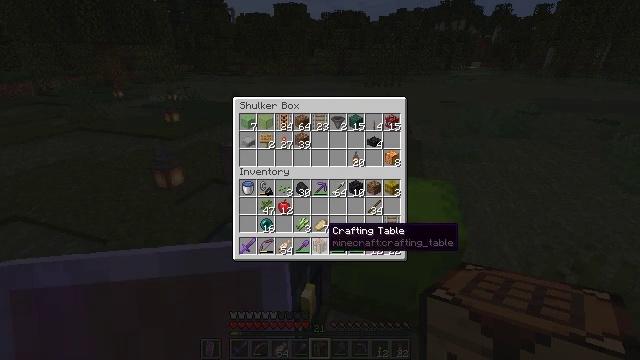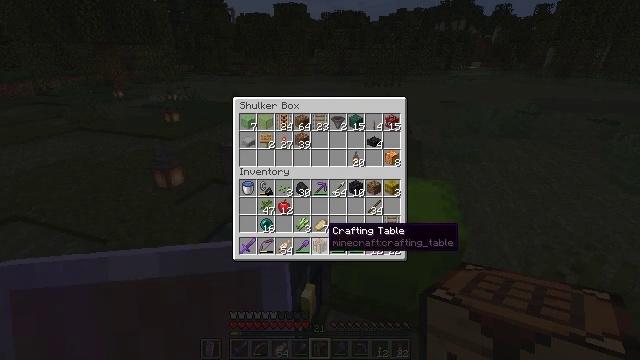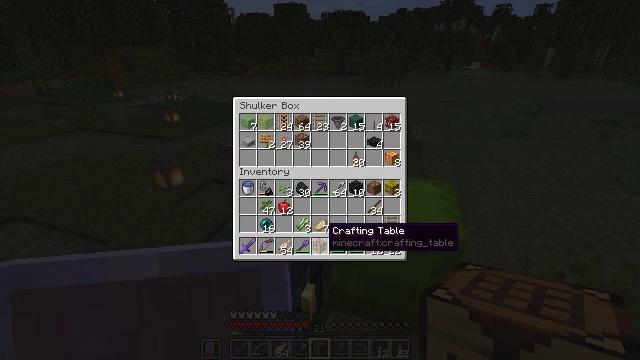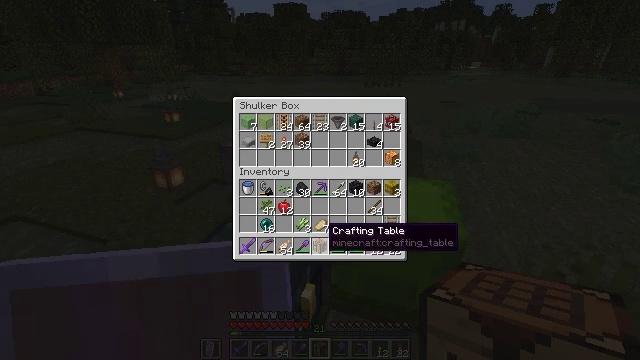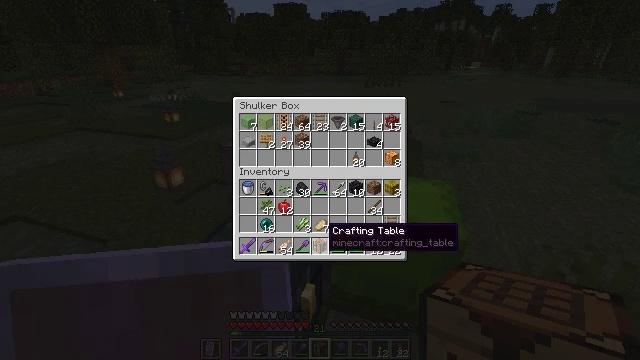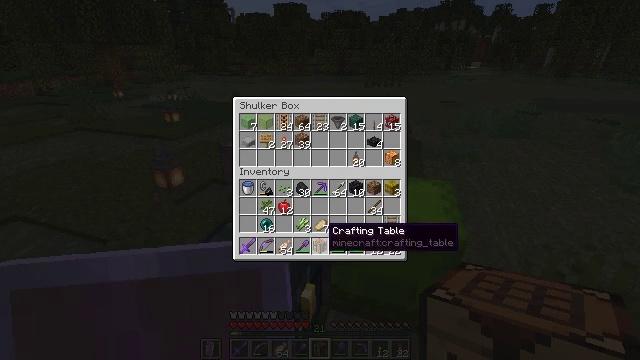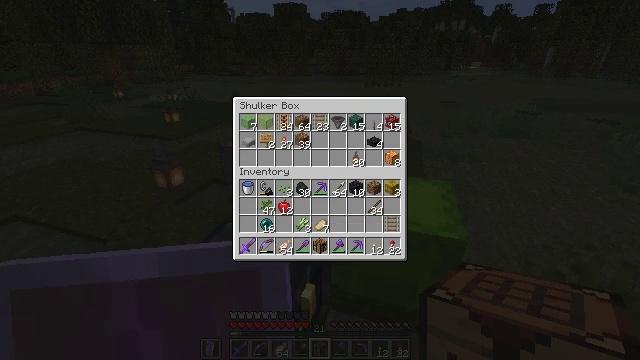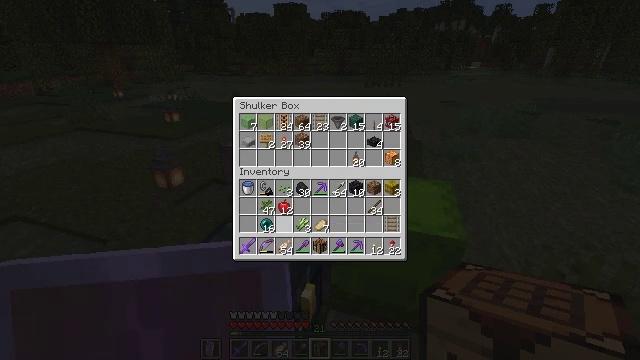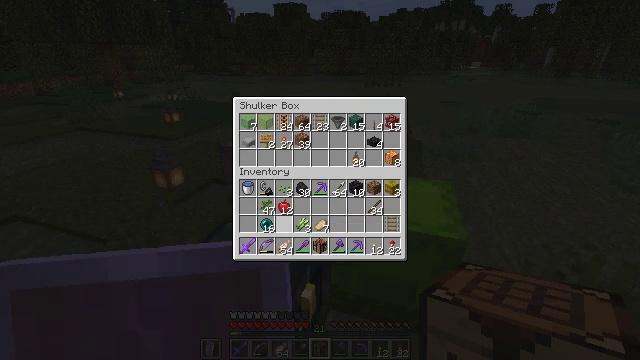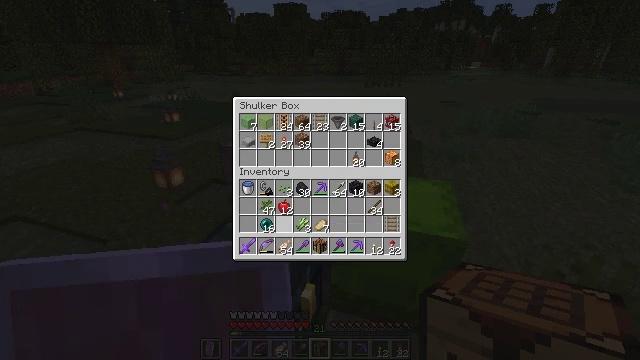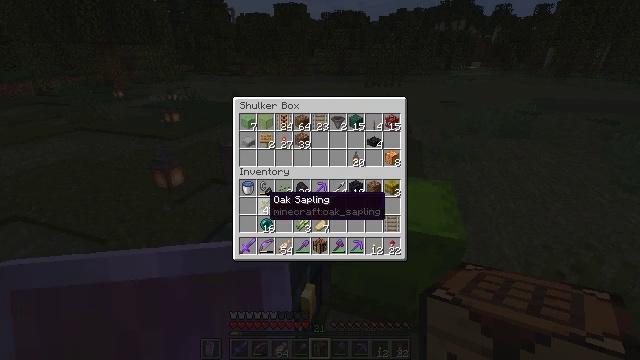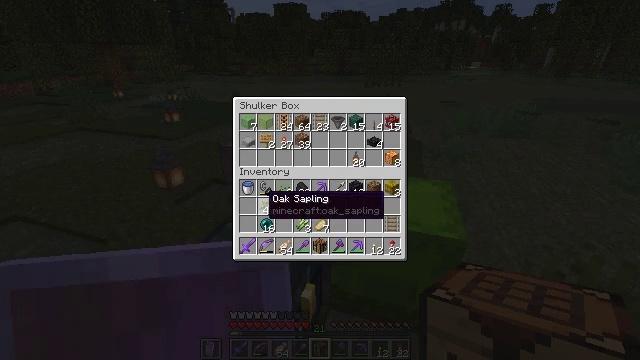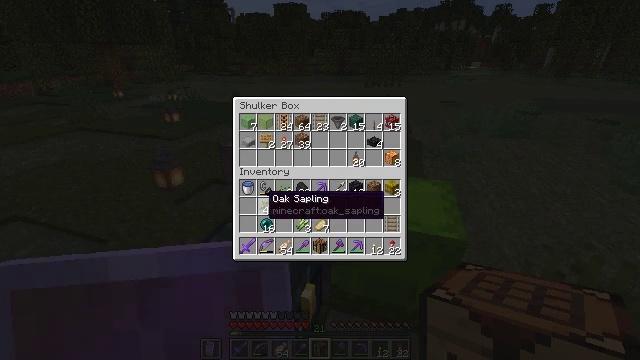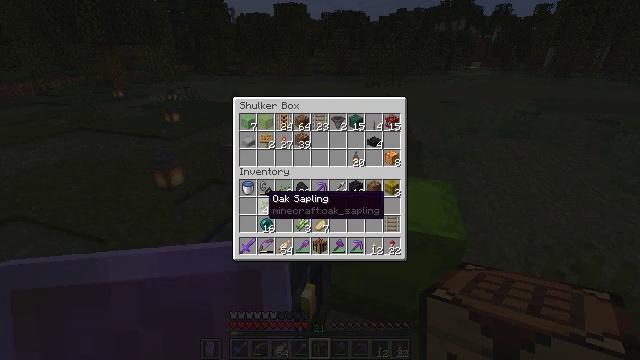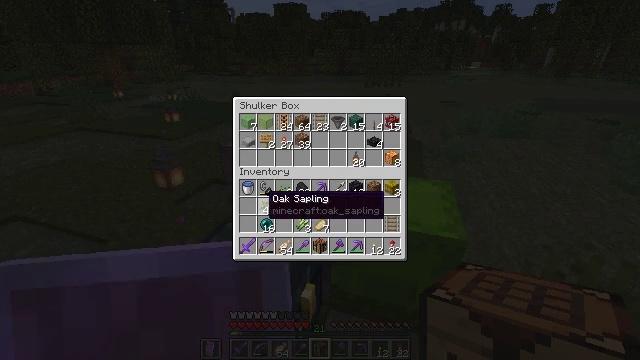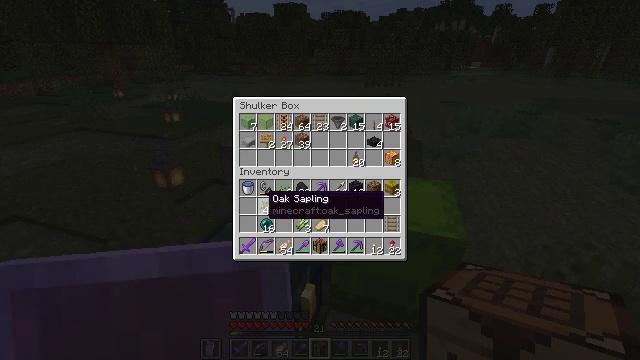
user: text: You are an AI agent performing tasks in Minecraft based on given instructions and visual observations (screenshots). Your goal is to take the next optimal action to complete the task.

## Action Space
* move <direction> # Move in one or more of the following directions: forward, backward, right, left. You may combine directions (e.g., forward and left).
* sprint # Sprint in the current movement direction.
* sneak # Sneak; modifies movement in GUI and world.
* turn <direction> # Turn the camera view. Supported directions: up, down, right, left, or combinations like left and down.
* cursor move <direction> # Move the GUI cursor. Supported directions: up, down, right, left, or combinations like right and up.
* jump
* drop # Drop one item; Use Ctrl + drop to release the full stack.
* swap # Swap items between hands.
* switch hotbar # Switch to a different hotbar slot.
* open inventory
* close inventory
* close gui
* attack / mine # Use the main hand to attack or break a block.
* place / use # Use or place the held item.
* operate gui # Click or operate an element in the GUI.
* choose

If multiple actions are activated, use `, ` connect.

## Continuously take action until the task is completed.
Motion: motion action
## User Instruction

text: Break the lime shulker box to relocate it.
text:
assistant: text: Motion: sneak
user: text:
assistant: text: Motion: sneak
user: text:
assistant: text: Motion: sneak
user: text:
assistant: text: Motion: sneak
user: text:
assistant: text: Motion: sneak
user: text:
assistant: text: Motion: no_op
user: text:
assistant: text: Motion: turn left and up
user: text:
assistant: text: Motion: no_op
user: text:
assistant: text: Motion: no_op
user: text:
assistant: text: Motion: turn left and up
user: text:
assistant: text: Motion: no_op
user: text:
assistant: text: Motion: no_op
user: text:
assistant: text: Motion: no_op
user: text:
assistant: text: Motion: no_op
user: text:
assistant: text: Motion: no_op
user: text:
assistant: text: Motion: no_op
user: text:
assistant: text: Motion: no_op
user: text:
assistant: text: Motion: turn right
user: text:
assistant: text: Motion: turn right
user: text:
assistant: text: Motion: turn right
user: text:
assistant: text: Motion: no_op
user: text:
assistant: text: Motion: no_op
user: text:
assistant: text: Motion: turn right
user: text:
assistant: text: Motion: turn right and down
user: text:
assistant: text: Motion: no_op
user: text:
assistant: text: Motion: no_op
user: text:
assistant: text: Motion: sneak
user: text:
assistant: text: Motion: sneak, turn left
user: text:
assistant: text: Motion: sneak
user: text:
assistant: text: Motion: sneak